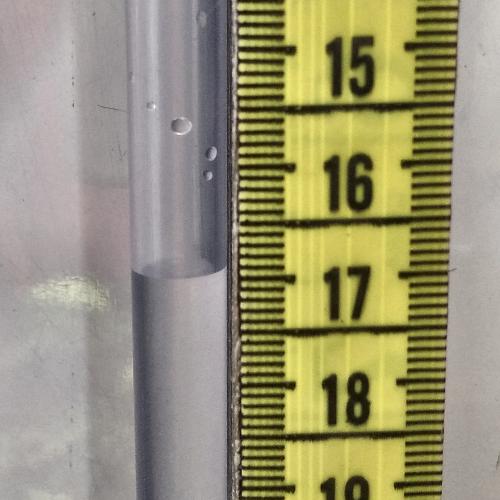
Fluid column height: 16.9 cm